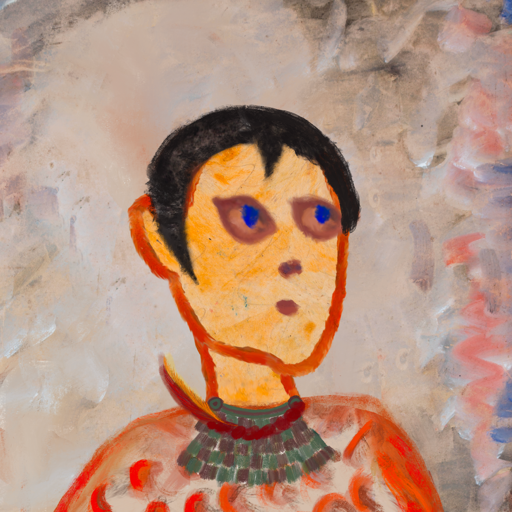
Background: Roy_Bahadur, Head And Neck Side: Experience, Face Side: Mother_And_Son_Mother, Bust: Rupkatha, Hair Side: Roy_Bahadur, Head Accessory: Blank, Second Necklace: After_Raid, Necklace: Pipe, Baby: Blank